Field crop: tomato
Growth stage: 1
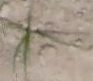
Species: cyperus